Field crop: maize
Growth stage: 2
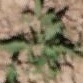
Species: atriplex